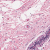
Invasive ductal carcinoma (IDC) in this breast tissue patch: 0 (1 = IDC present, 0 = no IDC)